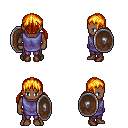
a pixel art fantasy rpg character, male body template, human, dark skin, chain tabard jacket, magenta pants, light blonde twin-tailed hairstyle, brown shoes, shield, four views (front, back, left, right), 2x2 character sprite sheet, small pixel art, hard edges, no anti-aliasing